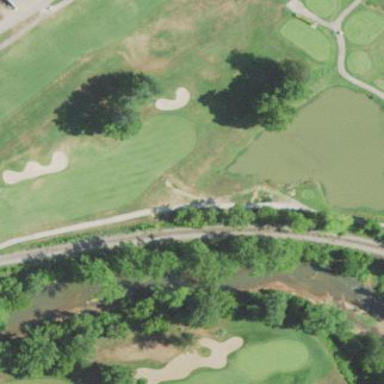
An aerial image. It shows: Water hazard in golf course. The hazard is natural water feature.